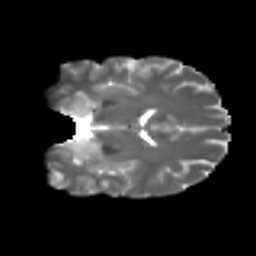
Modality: T2w
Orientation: coronal
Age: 21
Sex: female
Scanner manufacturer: ge
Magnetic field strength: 3 T
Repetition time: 7.8 s
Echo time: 0.0606 s